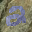
Label: 2